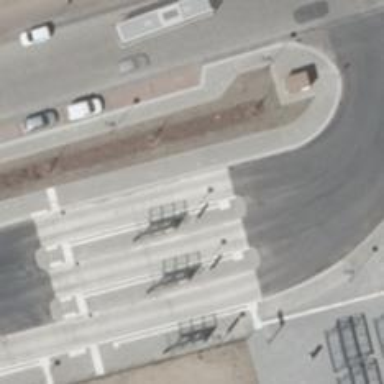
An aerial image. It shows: Public transport stop position.